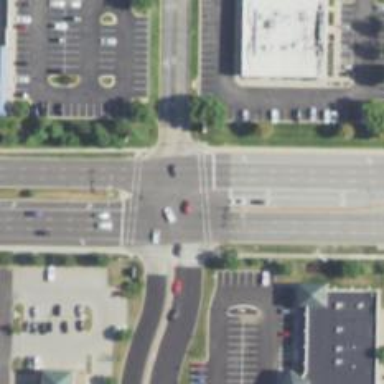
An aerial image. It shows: Solid crossing edge road marking.